Question: I hide the and errors from console but it finds difficult job for me unhide them again.

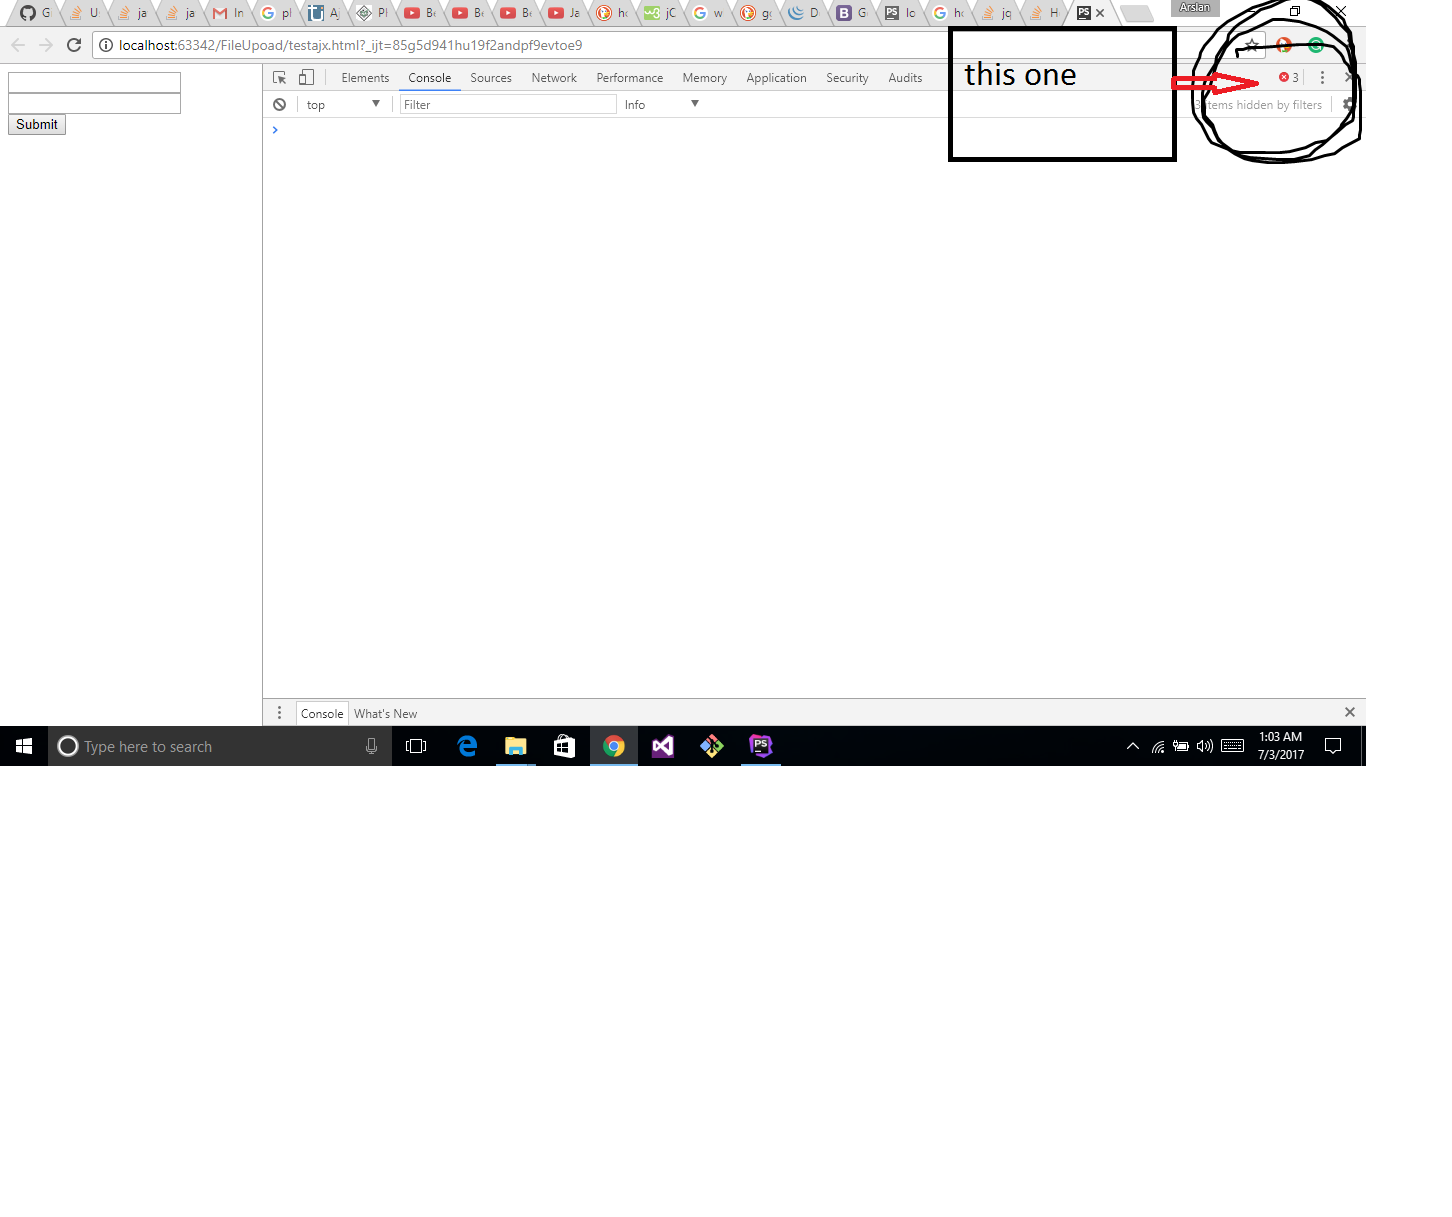
Answer: On the left side, change the filter selection :
<URL>